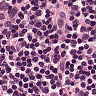
Metastatic tissue present: no